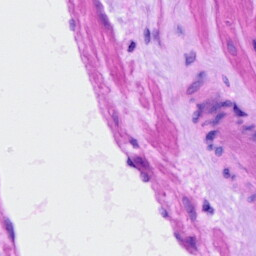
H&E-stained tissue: Ovarian